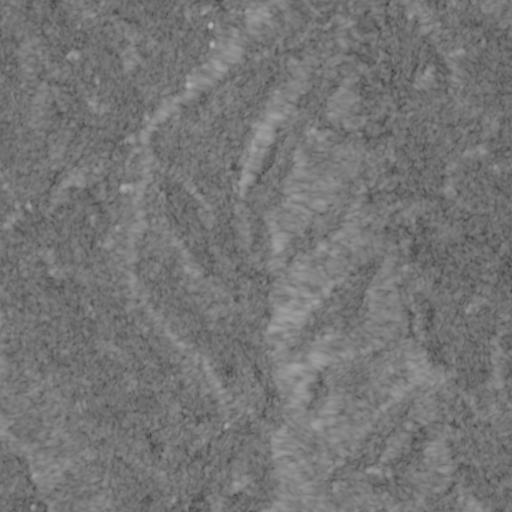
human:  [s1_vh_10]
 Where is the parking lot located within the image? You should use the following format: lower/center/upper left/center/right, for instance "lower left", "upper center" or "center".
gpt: The parking lot is located in the lower center of the image.
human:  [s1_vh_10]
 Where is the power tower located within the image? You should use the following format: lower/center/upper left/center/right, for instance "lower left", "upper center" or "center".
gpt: There is no power tower in the image.

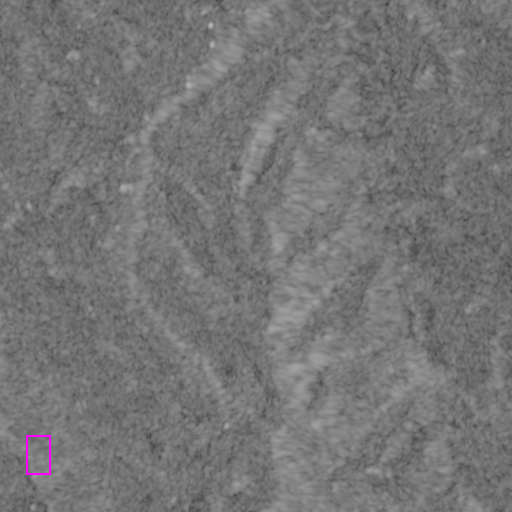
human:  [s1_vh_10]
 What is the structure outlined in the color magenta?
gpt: The structure outlined in magenta is a crop field.
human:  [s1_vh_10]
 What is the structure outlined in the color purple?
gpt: There is no purple outline.